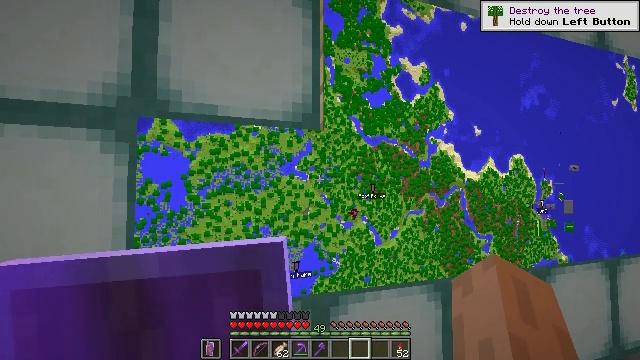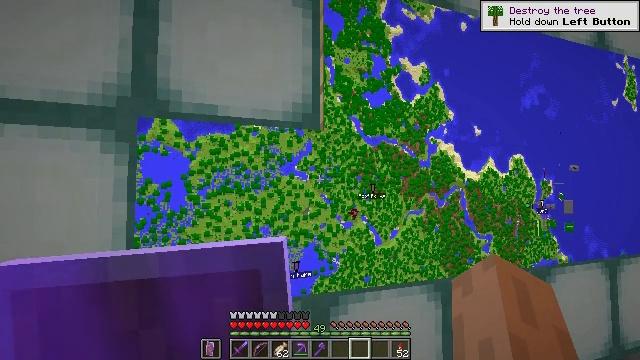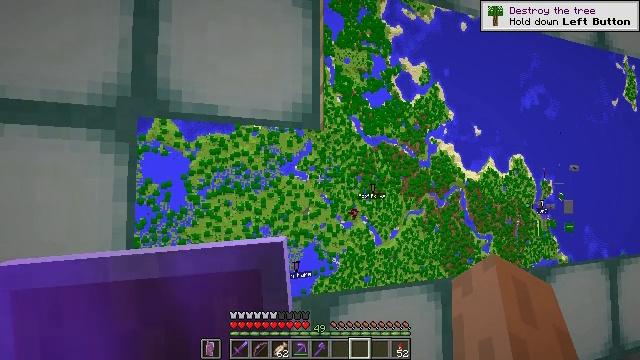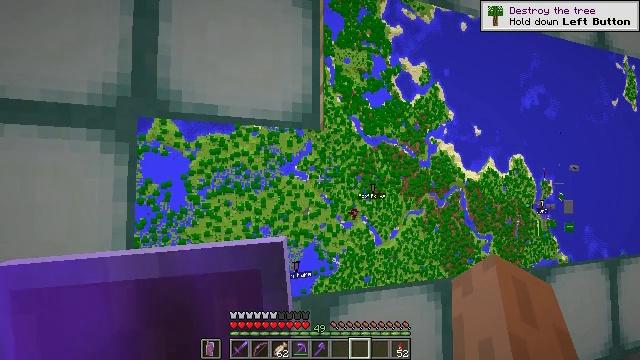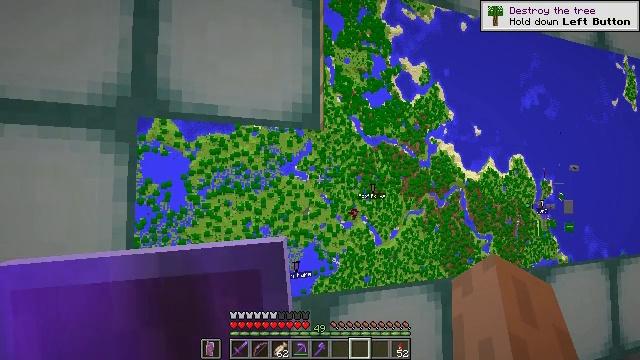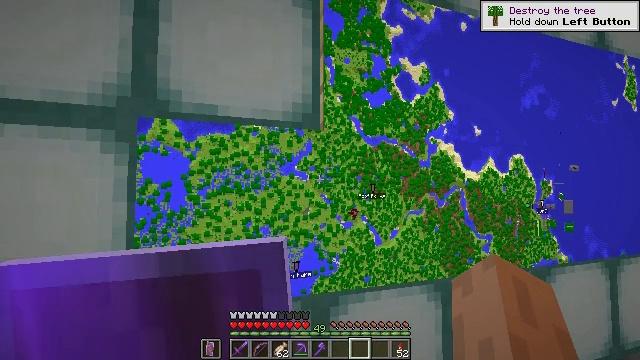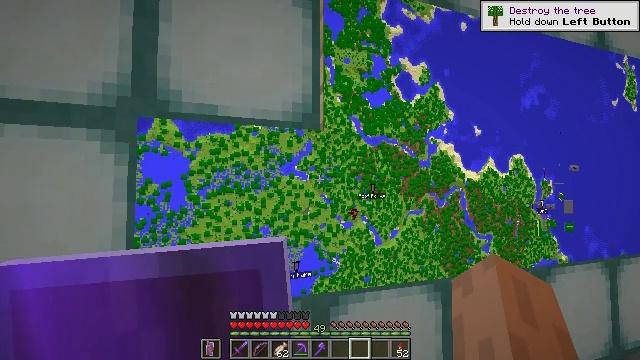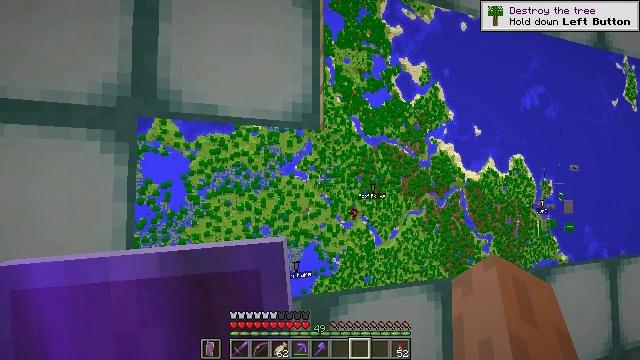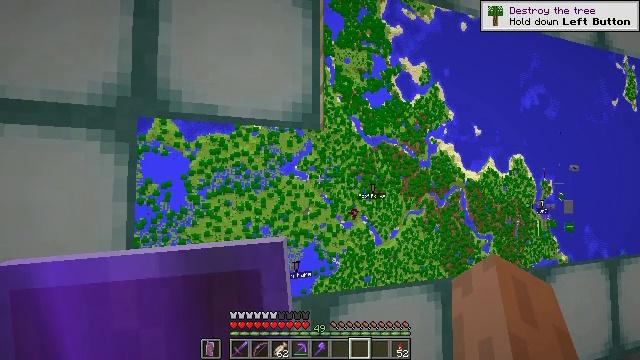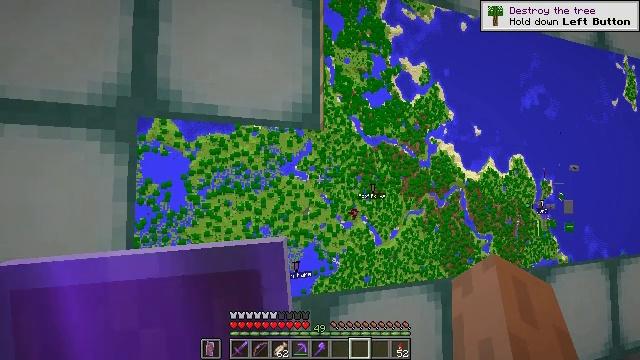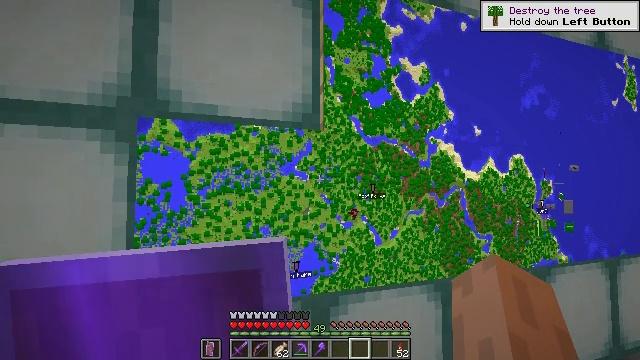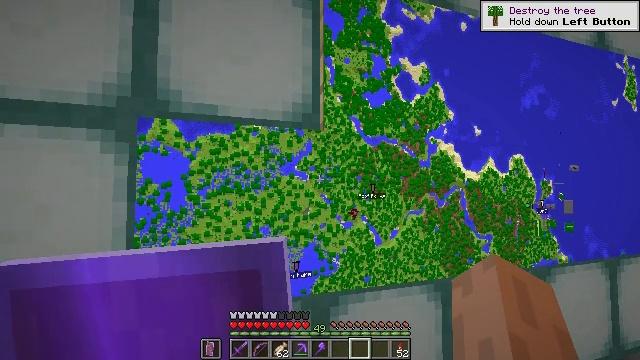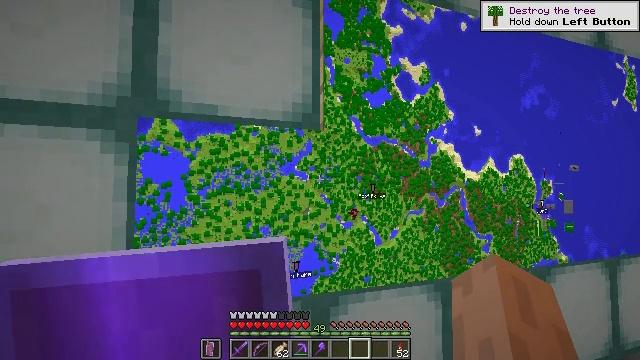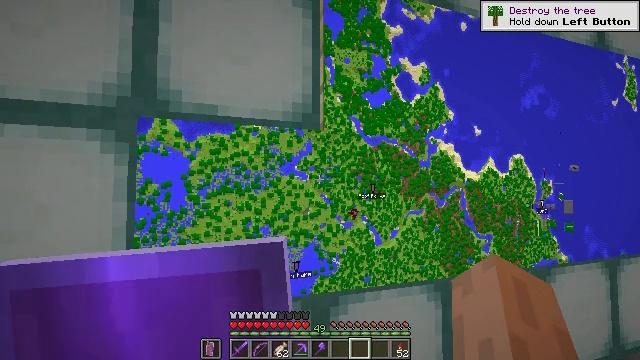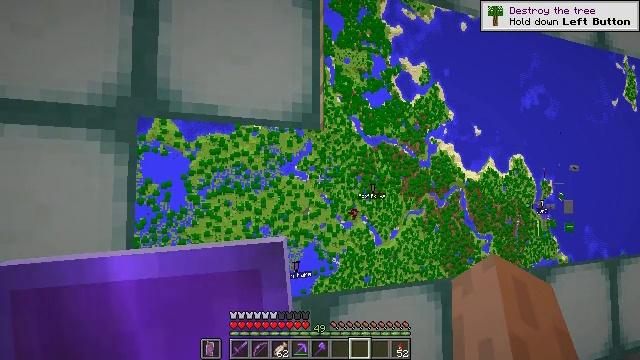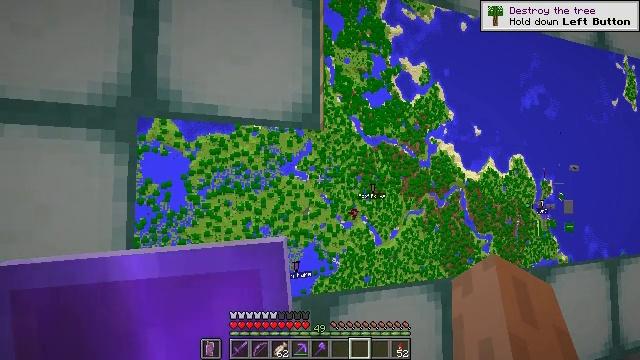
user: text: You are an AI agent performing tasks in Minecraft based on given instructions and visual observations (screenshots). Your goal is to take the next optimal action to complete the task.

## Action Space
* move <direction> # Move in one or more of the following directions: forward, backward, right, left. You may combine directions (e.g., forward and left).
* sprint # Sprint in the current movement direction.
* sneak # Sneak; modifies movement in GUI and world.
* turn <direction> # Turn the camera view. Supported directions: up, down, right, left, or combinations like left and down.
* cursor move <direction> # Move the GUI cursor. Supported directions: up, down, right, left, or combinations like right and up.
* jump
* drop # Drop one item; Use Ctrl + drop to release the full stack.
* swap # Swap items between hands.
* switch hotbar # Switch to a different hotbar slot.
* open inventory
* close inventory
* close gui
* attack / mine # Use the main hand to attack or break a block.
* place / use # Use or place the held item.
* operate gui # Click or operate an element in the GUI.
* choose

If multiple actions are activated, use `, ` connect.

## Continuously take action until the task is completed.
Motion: motion action
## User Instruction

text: Dismantle the sticky piston for reuse.
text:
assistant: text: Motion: no_op
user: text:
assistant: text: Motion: no_op
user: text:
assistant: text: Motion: no_op
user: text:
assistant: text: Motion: no_op
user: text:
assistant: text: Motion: no_op
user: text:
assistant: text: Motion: no_op
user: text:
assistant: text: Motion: no_op
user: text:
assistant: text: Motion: no_op
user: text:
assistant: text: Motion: no_op
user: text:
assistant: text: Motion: no_op
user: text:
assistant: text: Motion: no_op
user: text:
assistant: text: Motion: no_op
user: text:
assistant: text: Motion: no_op
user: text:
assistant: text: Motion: no_op
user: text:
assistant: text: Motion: no_op
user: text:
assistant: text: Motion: no_op
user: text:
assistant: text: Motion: no_op
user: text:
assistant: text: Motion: no_op
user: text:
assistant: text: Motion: move right
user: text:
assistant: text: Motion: move right
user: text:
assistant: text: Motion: move right
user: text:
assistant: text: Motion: move right
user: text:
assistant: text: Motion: move right
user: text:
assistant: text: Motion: move right
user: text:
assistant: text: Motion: move right
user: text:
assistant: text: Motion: move right
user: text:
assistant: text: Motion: move right, turn left
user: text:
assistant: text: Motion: turn left
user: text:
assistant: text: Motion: turn left
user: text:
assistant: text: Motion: turn left